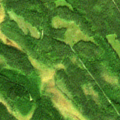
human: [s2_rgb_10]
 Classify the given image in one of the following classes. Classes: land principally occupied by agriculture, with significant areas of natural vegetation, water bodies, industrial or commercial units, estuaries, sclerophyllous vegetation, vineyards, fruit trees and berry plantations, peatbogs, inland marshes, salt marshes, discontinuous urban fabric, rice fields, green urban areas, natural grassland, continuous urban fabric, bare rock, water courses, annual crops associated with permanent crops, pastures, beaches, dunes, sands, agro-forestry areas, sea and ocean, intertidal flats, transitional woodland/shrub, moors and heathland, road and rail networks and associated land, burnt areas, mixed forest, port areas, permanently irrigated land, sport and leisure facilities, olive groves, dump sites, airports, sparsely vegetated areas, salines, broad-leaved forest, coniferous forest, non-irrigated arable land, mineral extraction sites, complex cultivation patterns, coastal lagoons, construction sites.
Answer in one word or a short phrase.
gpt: coniferous forest, mixed forest